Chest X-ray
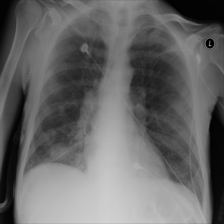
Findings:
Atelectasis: negative
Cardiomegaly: negative
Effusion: negative
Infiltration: positive
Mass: negative
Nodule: negative
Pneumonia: negative
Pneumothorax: negative
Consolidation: negative
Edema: negative
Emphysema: negative
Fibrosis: negative
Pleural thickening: negative
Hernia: negative